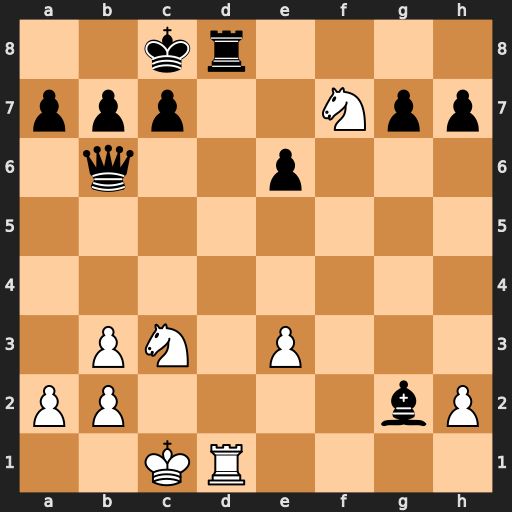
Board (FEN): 2kr4/ppp2Npp/1q2p3/8/8/1PN1P3/PP4bP/2KR4
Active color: w
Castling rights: -
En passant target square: -
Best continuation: Rxd8#